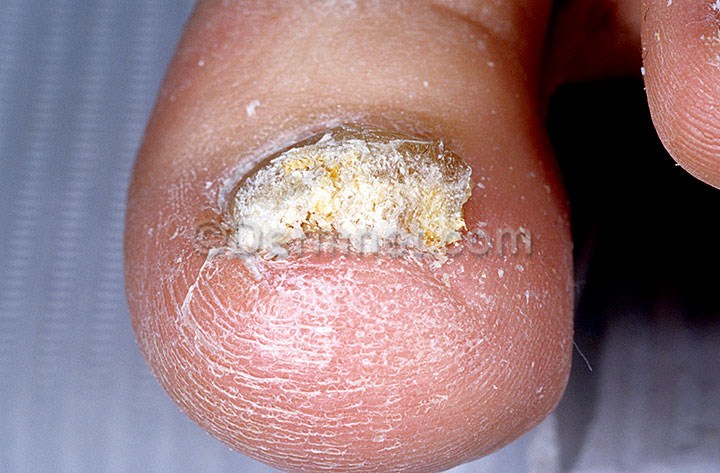
Disease: Nail Fungus and other Nail Disease